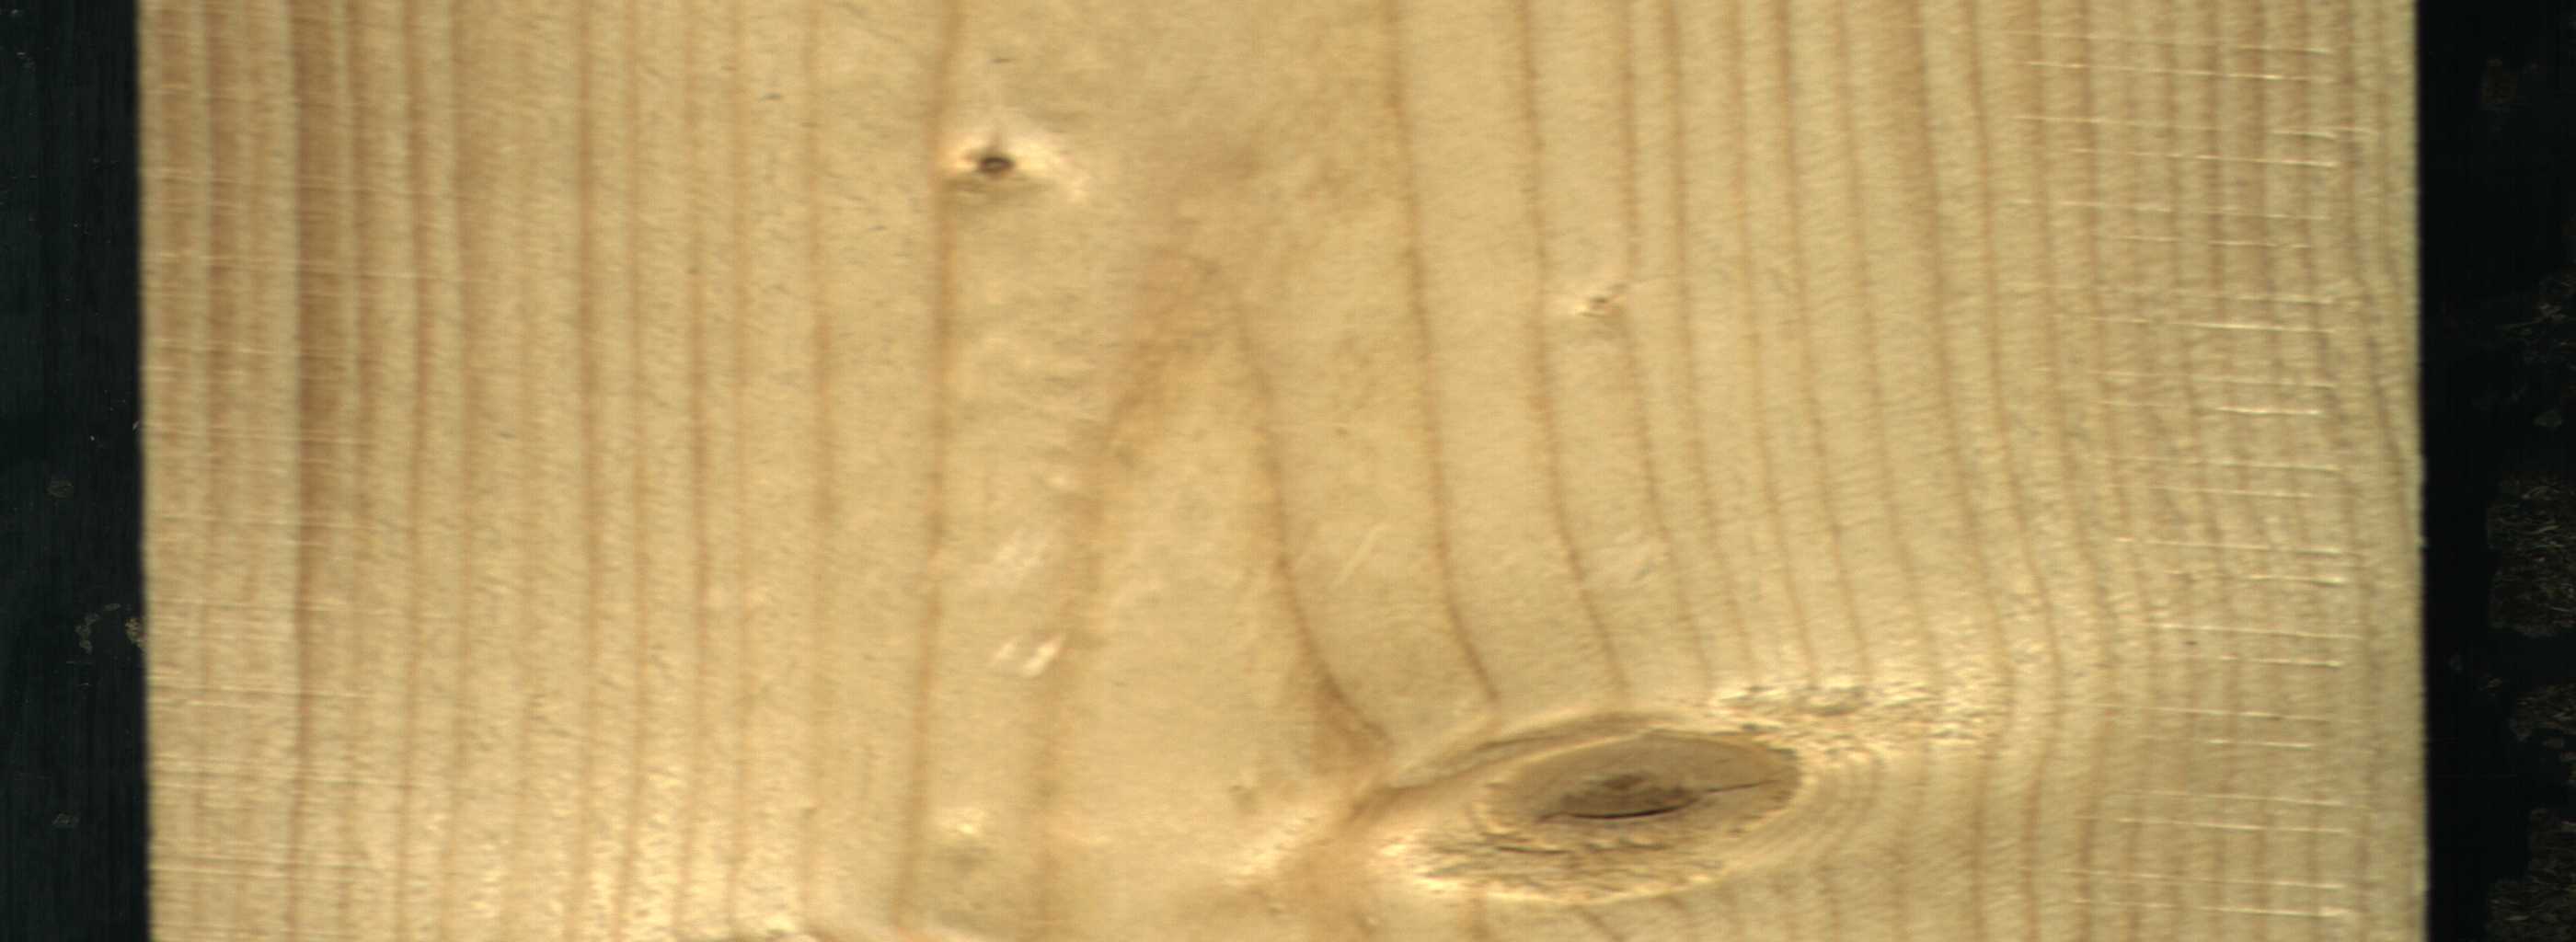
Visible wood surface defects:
knot_with_crack
Live_Knot